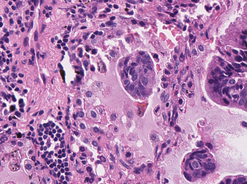
Tumor epithelial tissue: yes
Tumor-associated stroma tissue: yes
Normal tissue: no